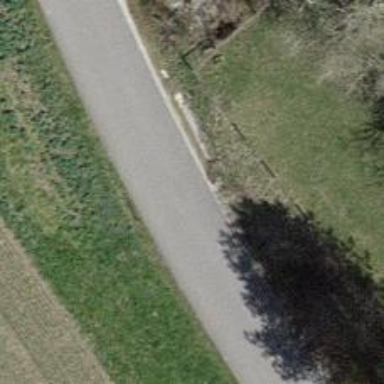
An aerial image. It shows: Unclassified road with grade1 track type.